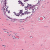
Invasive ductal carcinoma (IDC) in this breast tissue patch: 0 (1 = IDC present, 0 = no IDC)